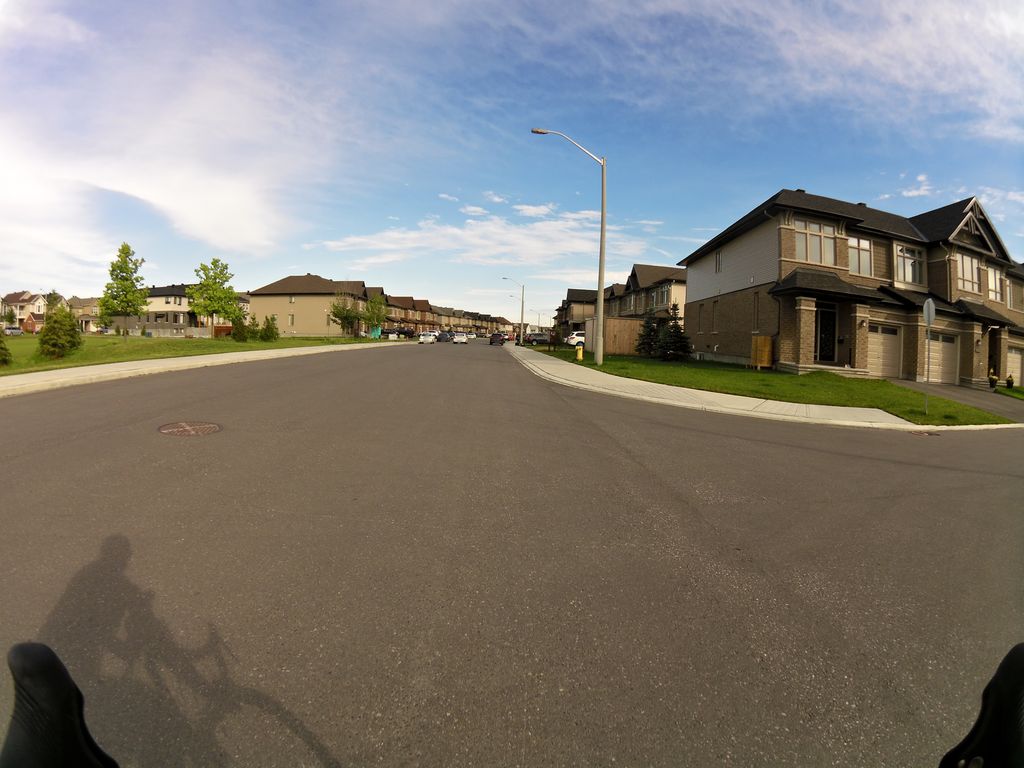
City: ottawa-gatineau